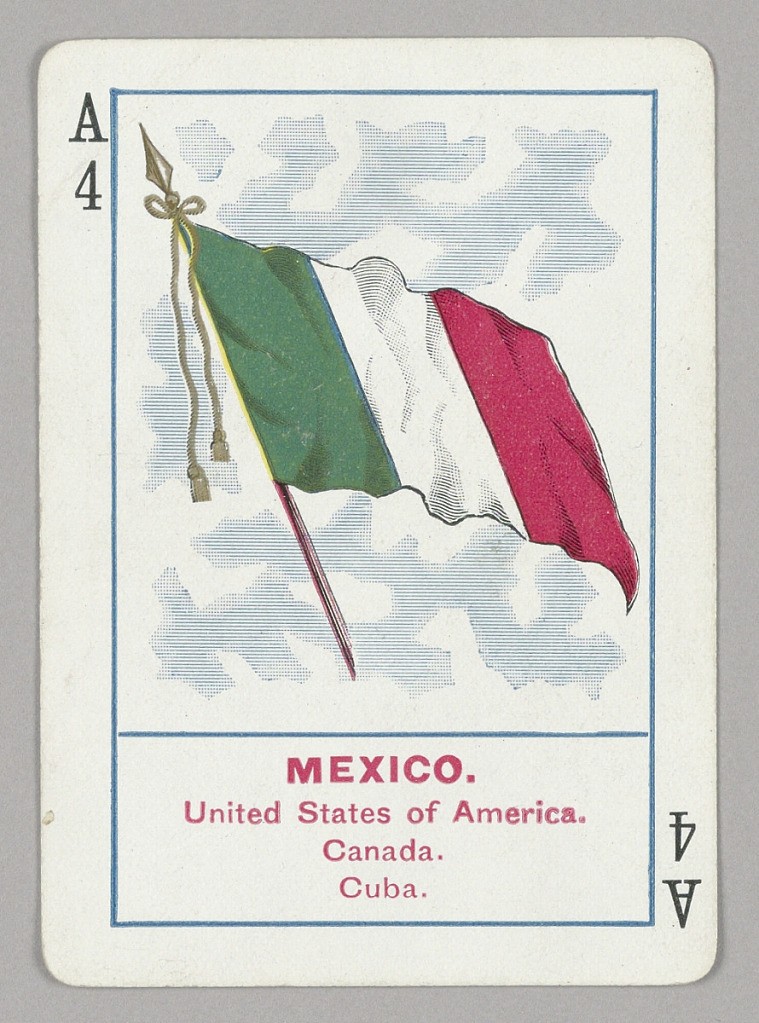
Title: Mexico, Flags
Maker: The Cincinnati Game Company, Cincinnati, Ohio, USA
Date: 1896–1906
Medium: Lithograph on paper
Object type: Playing card
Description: Rectangular format playing card with rounded edges, for use in an educational game identifying flags of different countries. On blue ground, a flagpole with billowing flag in green, white, and red stripes (Mexican flag without central decoration; appears the same as Italian flag.) Below the flag, printed in red ink: MEXICO. / United States of America. / Canada. Cuba.; printed in black ink, upper left and lower right: A / 4